【题型】解答题　【知识点】向量　【难度】easy
如图所示，$AD$是$\triangle ABC$的一条中线，点$O$满足$\overrightarrow{AO}=2\overrightarrow{OD}$，过点$O$的直线分别与射线$AB$，射线$AC$交于$M,N$两点。

\vspace{0.5em}
\noindent
（1）求证：$\overrightarrow{AO}=\frac{1}{3}\overrightarrow{AB}+\frac{1}{3}\overrightarrow{AC}$；

\vspace{0.5em}
\noindent
（2）设$\overrightarrow{AM}=m\overrightarrow{AB}$，$\overrightarrow{AN}=n\overrightarrow{AC}$，$m>0,n>0$，求$m+4n$的最小值。
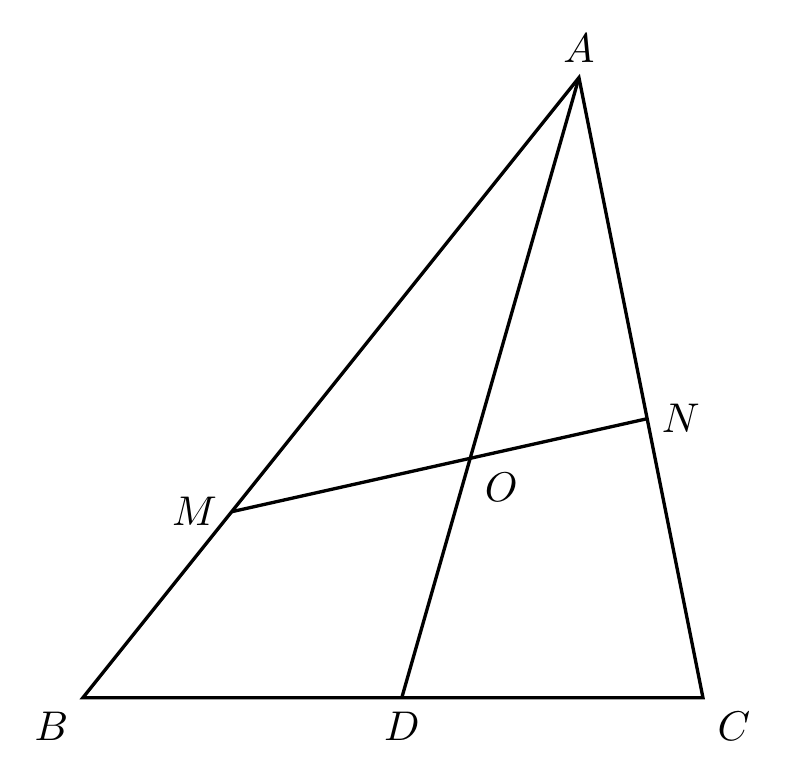
【解答】
\noindent
【答案】（1）证明见解析；（2）$3$。

\vspace{0.5em}
\noindent
【分析】（1）利用平面向量基本定理求解即可。

\vspace{0.5em}
\noindent
（2）由$M,N,O$三点共线得到$\frac{1}{3m}+\frac{1}{3n}=1$，再利用基本不等式即可求解。

\vspace{0.5em}
\noindent
【解答】证明：（1）$\because D$是$BC$的中点，$\therefore \overrightarrow{AD}=\frac{1}{2}\left( \overrightarrow{AB}+\overrightarrow{AC} \right)$，

\vspace{0.5em}
\noindent
$\because \overrightarrow{AO}=2\overrightarrow{OD}$，$\therefore \overrightarrow{AO}=\frac{2}{3}\overrightarrow{AD}=\frac{1}{3}\overrightarrow{AB}+\frac{1}{3}\overrightarrow{AC}$。

\vspace{0.5em}
\noindent
解：（2）$\because \overrightarrow{AM}=m\overrightarrow{AB}$，$\overrightarrow{AN}=n\overrightarrow{AC}$，

\vspace{0.5em}
\noindent
$\therefore \overrightarrow{AO}=\frac{1}{3m}\overrightarrow{AM}+\frac{1}{3n}\overrightarrow{AN}$，

\vspace{0.5em}
\noindent
$\therefore M,O,N$三点共线，

\vspace{0.5em}
\noindent
$\therefore \frac{1}{3m}+\frac{1}{3n}=1\ (m>0,n>0)$，

\vspace{0.5em}
\noindent
$\therefore m+4n=(m+4n)\left( \frac{1}{3m}+\frac{1}{3n} \right)=\frac{m}{3n}+\frac{4n}{3m}+\frac{5}{3}\ge 2\sqrt{\frac{4}{9}}+\frac{5}{3}=3$，

\vspace{0.5em}
\noindent
当且仅当$\frac{m}{3n}=\frac{4n}{3m}$，即$m=1$，$n=\frac{1}{2}$时取等号，

\vspace{0.5em}
\noindent
$\therefore m+4n$的最小值为$3$。

\vspace{0.5em}
\noindent
【点评】本题考查了平面向量基本定理的应用，基本不等式求最值问题，属于中档题。